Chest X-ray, PA view. Patient: 49 years old, sex M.
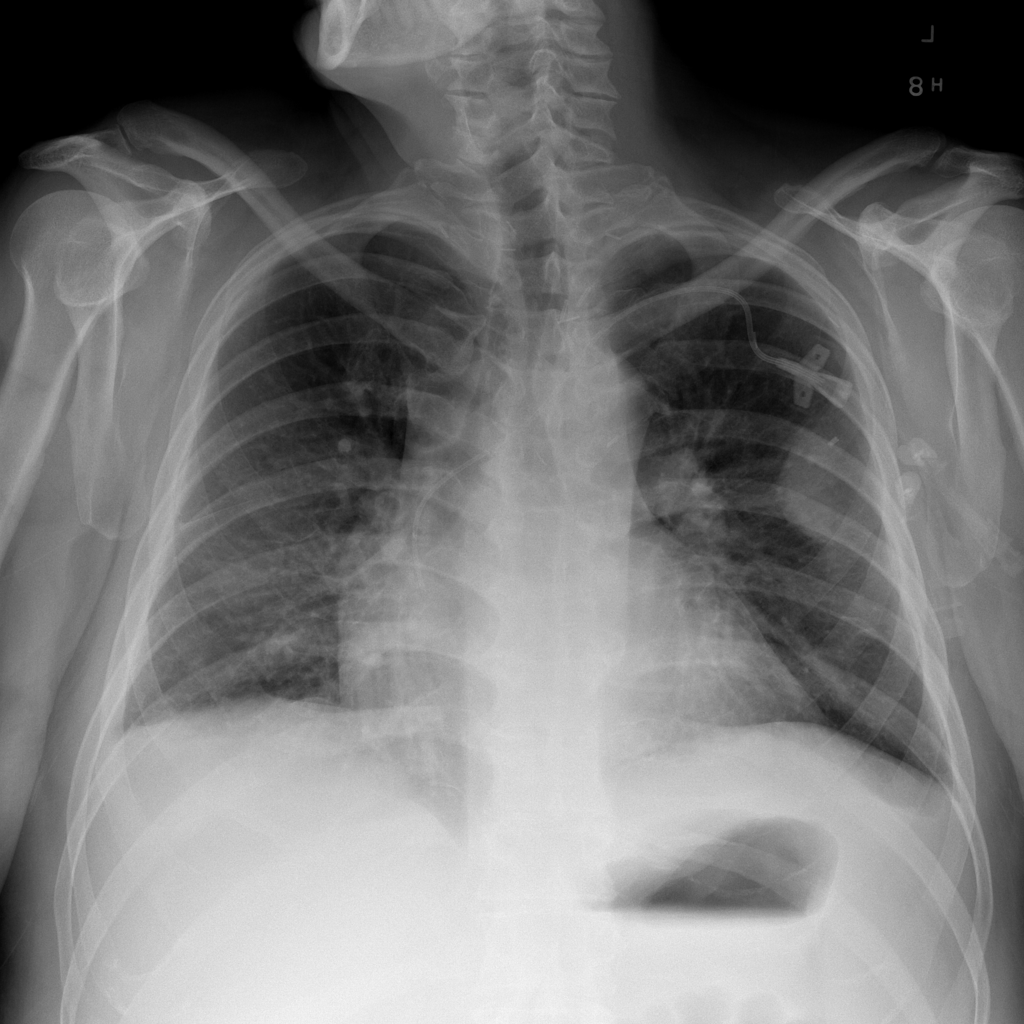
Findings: Effusion